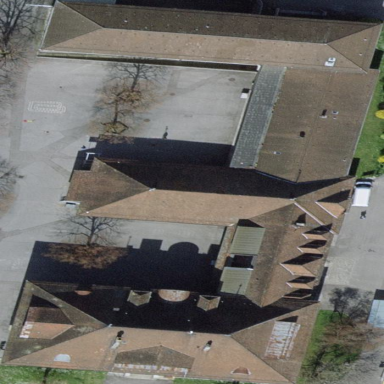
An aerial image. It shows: School building.